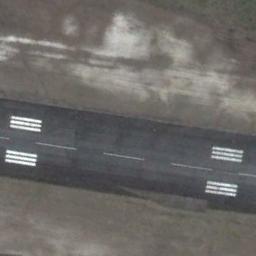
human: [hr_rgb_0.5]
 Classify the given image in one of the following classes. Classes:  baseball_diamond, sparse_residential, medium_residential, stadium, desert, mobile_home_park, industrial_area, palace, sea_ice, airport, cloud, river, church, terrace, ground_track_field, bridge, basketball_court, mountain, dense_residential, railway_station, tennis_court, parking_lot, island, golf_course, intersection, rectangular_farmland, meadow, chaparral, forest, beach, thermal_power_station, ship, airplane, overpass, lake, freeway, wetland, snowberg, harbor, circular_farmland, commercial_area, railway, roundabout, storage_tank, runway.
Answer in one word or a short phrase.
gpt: runway